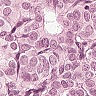
Metastatic tissue present: yes